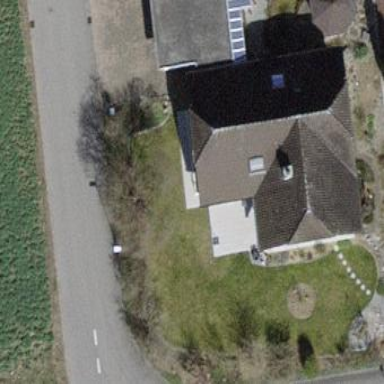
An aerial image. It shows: Building with tiled roof.